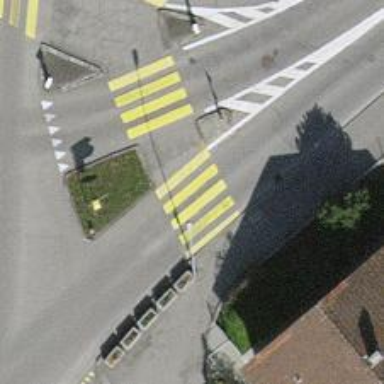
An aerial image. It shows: Zebra crossing on the road.